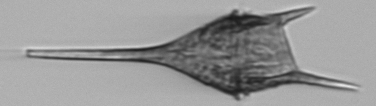
Label: Tripos_lineatus